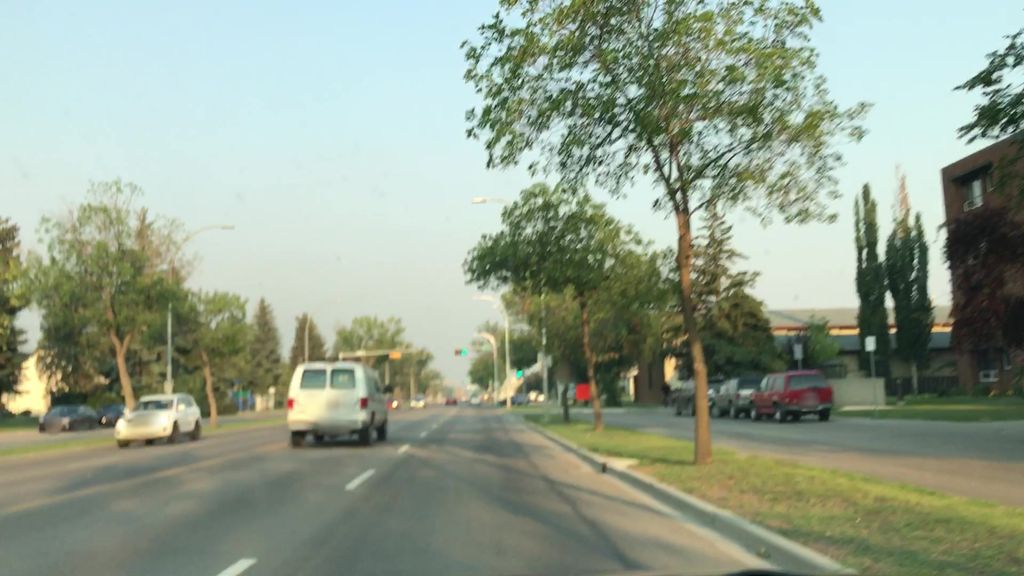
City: edmonton